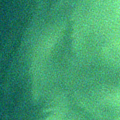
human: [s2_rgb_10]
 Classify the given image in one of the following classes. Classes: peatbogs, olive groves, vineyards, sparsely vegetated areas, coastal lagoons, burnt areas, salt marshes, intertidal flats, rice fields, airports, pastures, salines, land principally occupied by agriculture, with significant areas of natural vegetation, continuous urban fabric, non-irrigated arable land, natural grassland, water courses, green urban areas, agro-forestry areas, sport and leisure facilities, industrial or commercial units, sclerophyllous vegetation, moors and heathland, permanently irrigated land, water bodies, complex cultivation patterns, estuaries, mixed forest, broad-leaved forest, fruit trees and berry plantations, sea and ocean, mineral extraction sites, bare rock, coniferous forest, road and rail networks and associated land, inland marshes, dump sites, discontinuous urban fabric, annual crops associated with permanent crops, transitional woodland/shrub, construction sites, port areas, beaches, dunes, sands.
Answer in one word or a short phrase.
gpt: sea and ocean